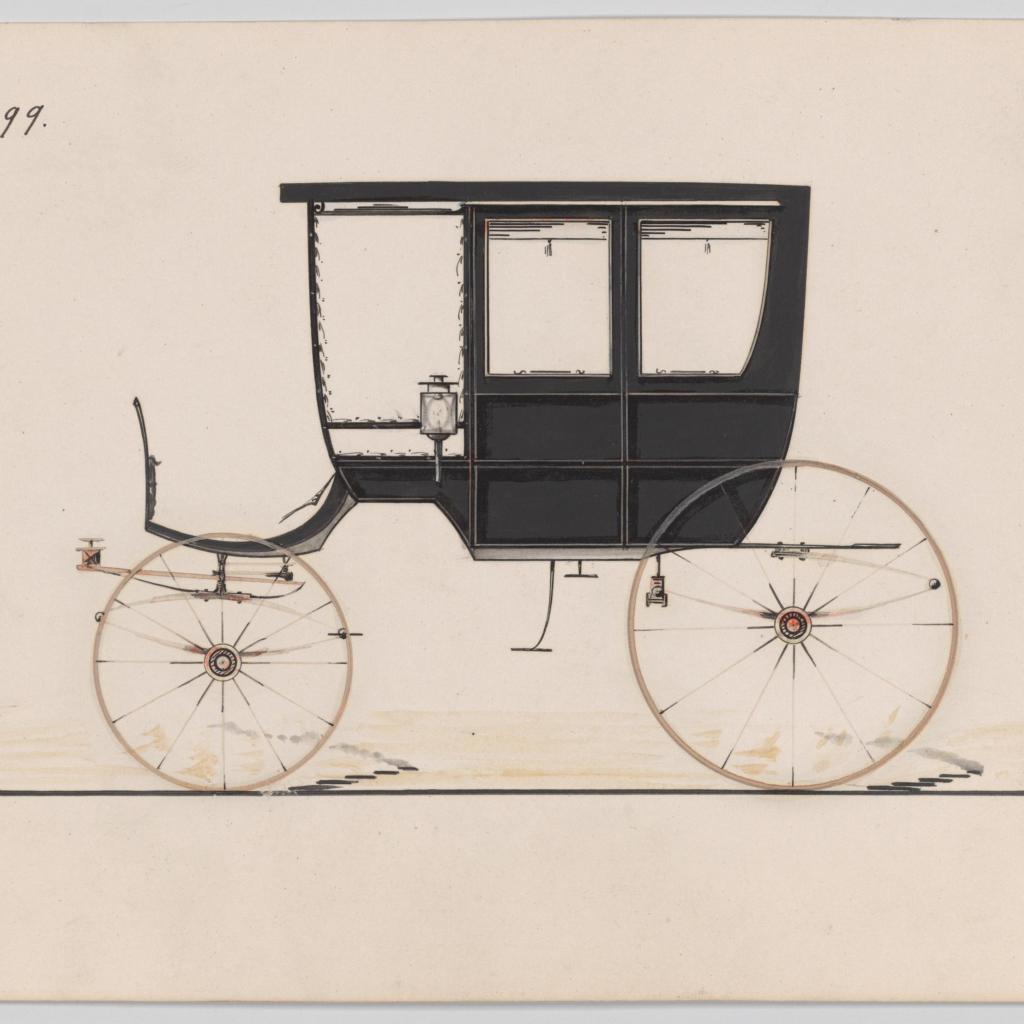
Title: Design for 6 seat Rockaway, no. 3399
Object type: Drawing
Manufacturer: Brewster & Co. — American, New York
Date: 1878
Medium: Pen and black ink on artist's board
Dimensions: Sheet: 5 15/16 x 9 1/4 in. (15.1 x 23.5 cm)
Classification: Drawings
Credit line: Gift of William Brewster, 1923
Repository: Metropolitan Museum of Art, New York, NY